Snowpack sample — Buffalo Mountain, Silverthorne, Colorado, USA (1/25/25, 10:11 AM MST)
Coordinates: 39.6222, -106.1139
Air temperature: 22 °F
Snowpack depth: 110 cm
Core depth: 20 cm
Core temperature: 48.2 °F
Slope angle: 12°, slope face: 102°
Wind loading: high
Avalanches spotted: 0
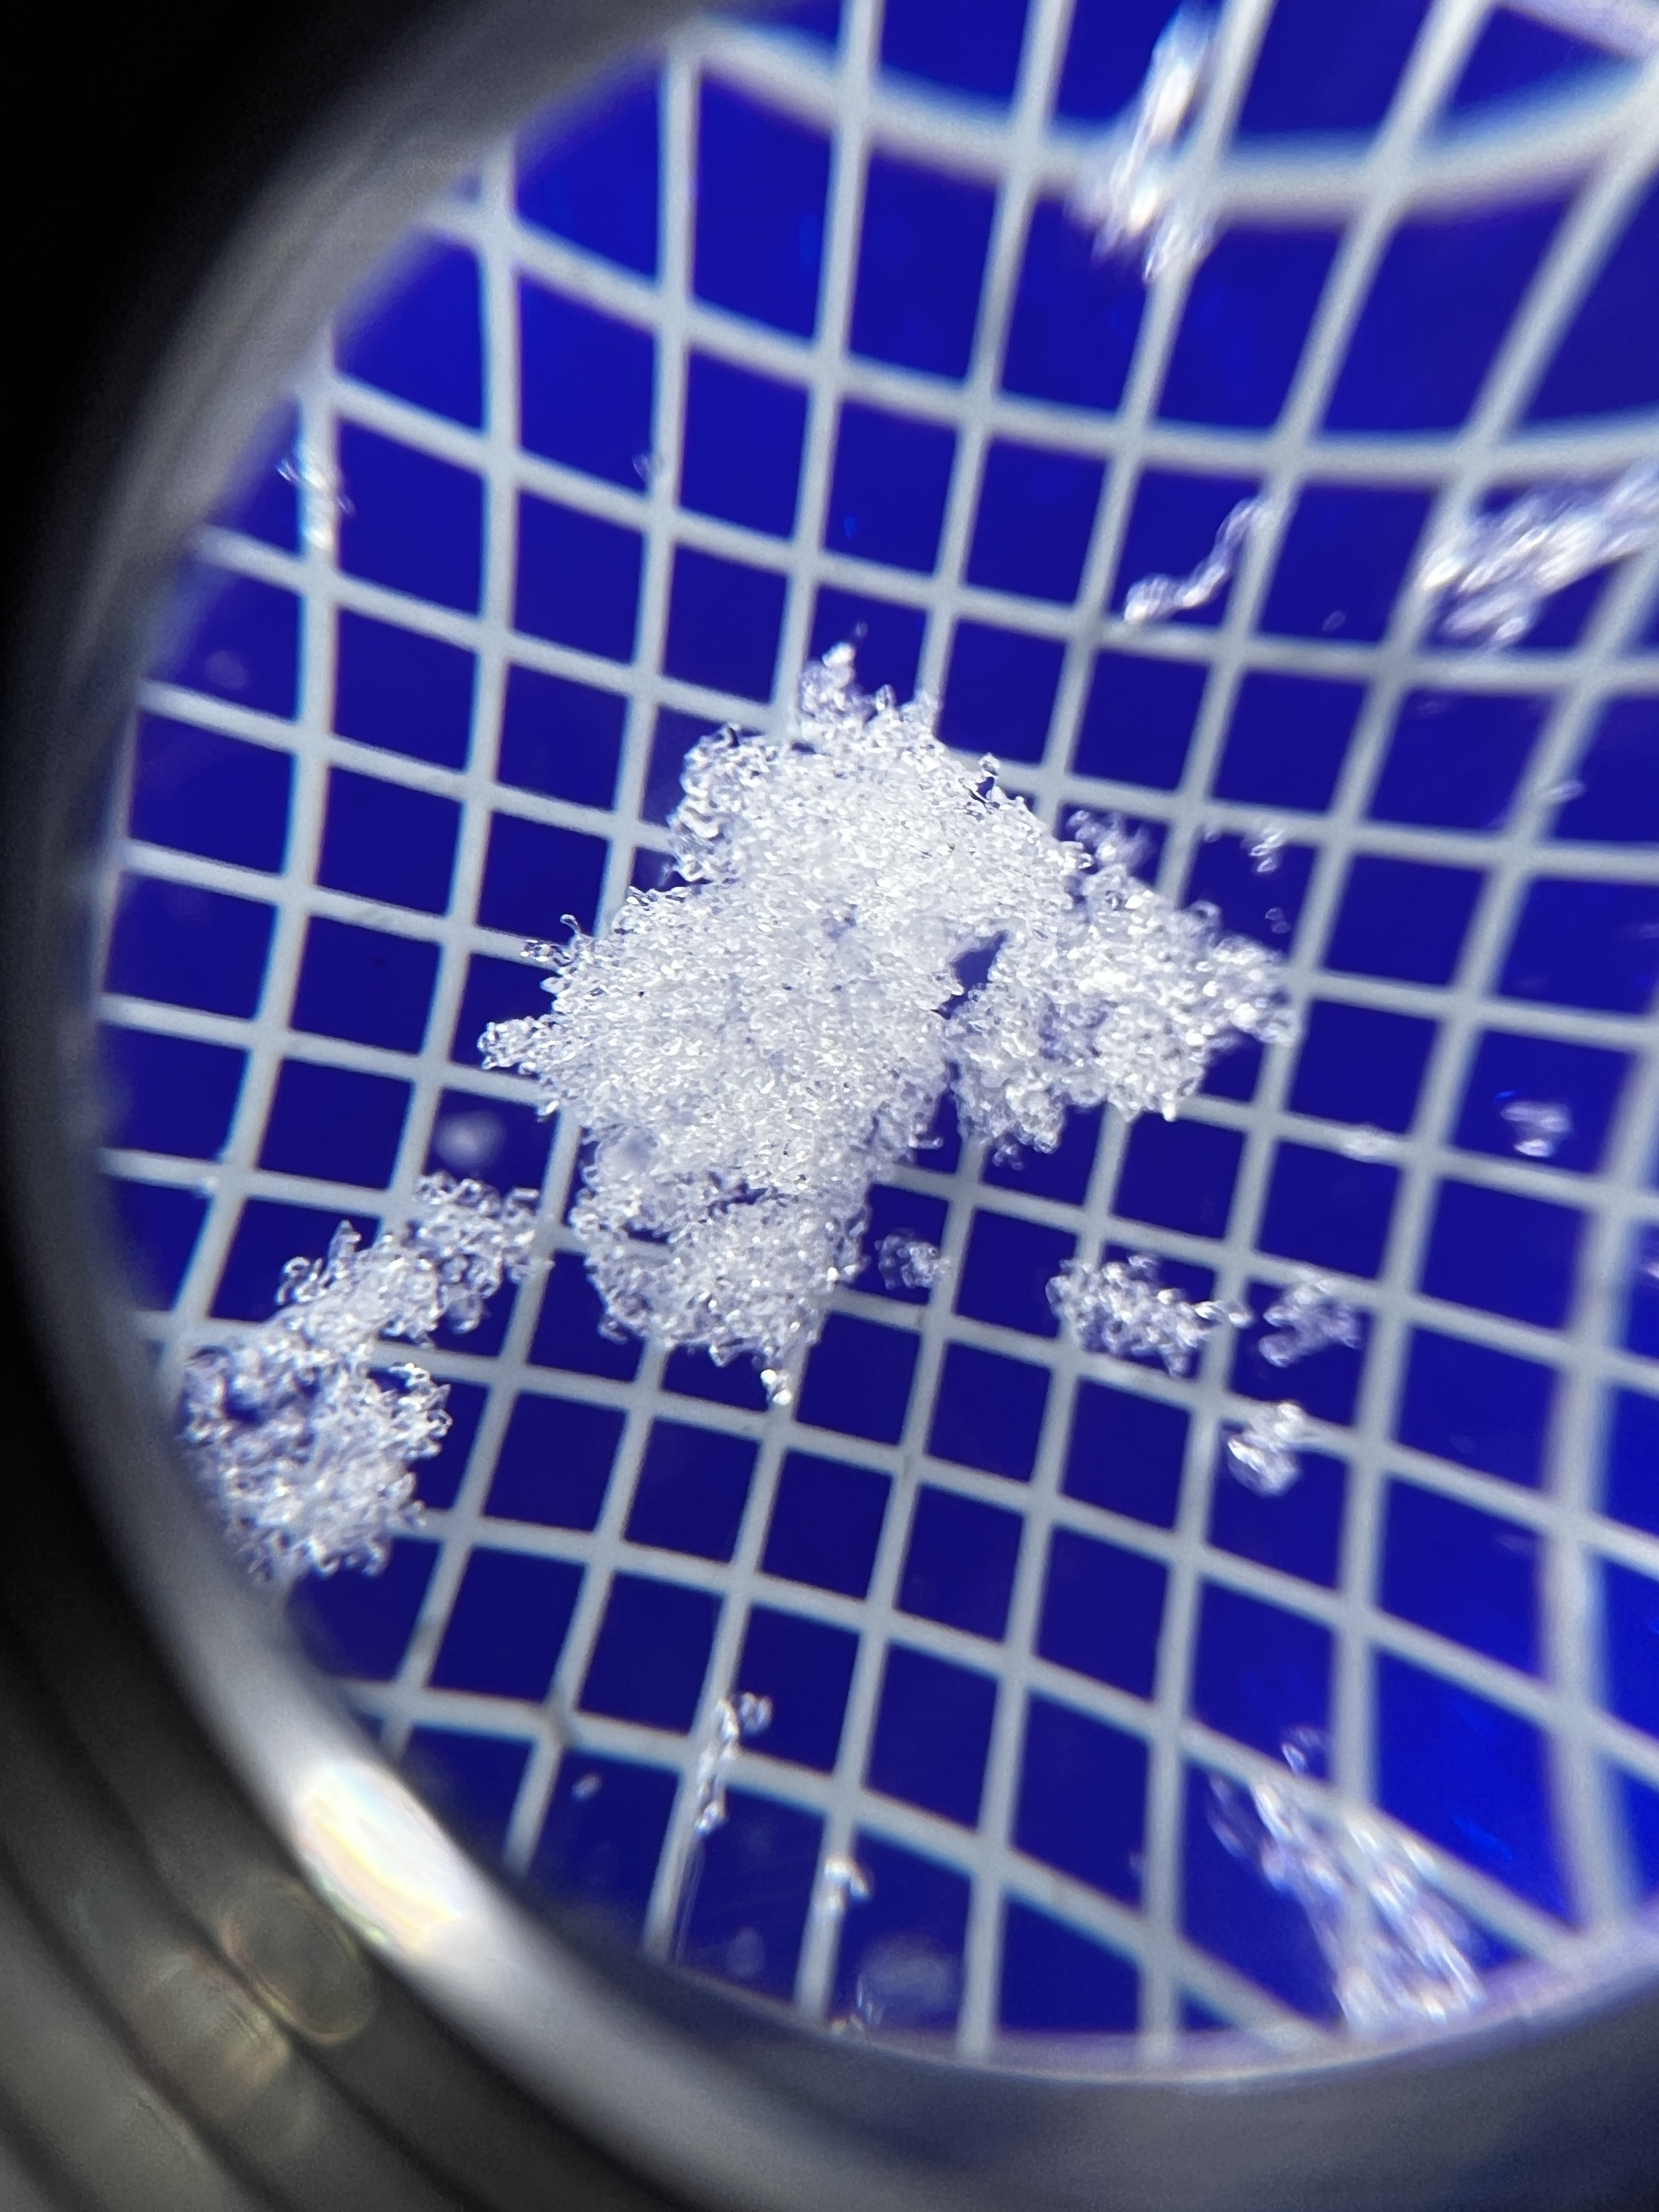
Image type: magnified_profile
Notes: No avalanches nearby, collected on the outskirts of a fire break 15 meters from the treeline, on way to Buffalo and Red Mountain